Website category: auto
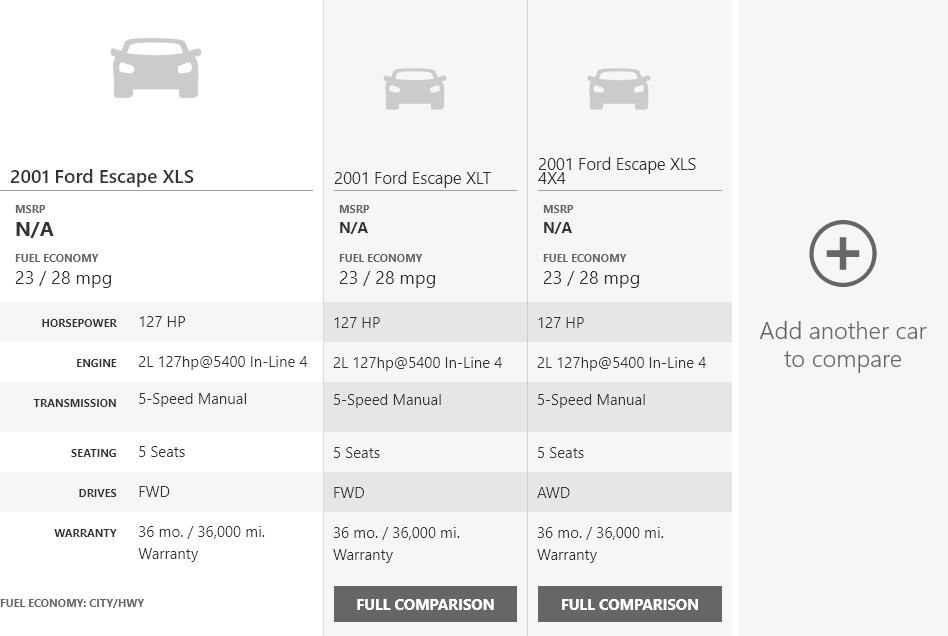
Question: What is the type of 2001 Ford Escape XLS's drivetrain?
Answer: FWD

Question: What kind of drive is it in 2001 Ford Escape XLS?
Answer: FWD

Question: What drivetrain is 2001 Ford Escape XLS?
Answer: FWD

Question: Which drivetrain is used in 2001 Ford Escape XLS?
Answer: FWD

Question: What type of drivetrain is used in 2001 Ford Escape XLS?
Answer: FWD

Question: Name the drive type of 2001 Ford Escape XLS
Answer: FWD

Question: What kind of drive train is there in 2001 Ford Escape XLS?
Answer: FWD

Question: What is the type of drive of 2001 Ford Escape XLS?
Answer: FWD

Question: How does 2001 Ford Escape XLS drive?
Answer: FWD

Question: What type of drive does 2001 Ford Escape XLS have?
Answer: FWD

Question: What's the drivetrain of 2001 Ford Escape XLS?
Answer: FWD

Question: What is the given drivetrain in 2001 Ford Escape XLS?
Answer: FWD

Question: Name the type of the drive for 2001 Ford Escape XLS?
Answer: FWD

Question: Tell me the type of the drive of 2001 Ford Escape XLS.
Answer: FWD

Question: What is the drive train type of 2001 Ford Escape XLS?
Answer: FWD

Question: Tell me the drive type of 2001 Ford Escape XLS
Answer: FWD

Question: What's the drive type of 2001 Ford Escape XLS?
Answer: FWD

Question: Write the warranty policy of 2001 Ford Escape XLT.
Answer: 36 mo. / 36,000 mi. Warranty

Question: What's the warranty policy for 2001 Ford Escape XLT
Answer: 36 mo. / 36,000 mi. Warranty

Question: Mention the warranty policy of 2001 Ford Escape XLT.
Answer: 36 mo. / 36,000 mi. Warranty

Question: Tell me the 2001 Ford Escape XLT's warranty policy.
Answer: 36 mo. / 36,000 mi. Warranty